Question: I have following HTML:
'''
<div>
a<span style="overflow: hidden; display: inline-block;">b</span>c
</div>
'''
What I expect to see: 'abc'.
What I see (in Chrome, Safari, Firefox):
'b' is higher than 'a' and 'c'. Why it is so and how to fix it?
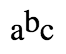
Answer: This happens because the 'inline-block' element has height equal to its parent and 'overflow: hidden' causes its bottom edge to be aligned on the text baseline of the parent. As a result the space that is available for descenders on the text is essentially doubled for the '<span>' (<URL>.
You can fix this by also giving it 'vertical-align: bottom'.